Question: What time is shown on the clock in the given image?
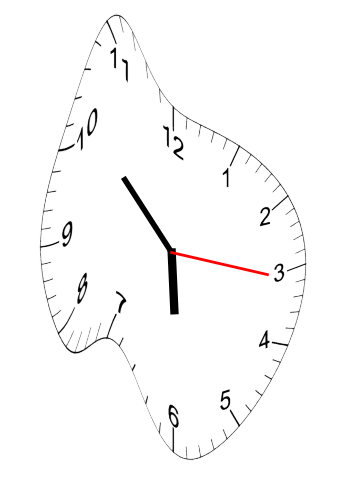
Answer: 05:52:16